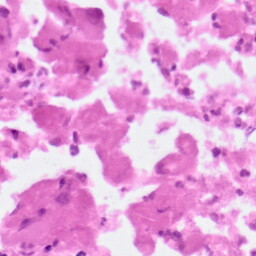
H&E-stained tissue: Pancreatic